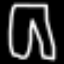
Label: pants